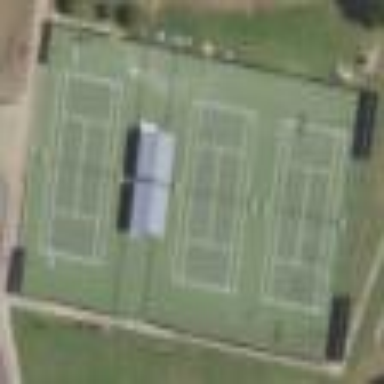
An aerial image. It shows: Tennis court on pitch.